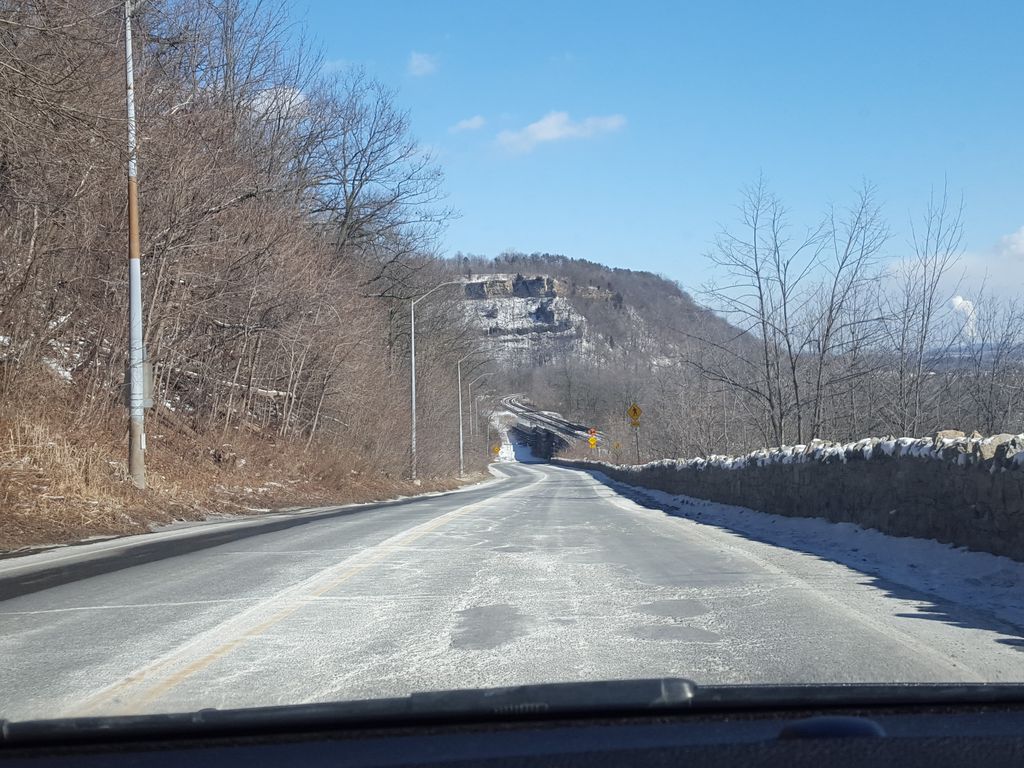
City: hamilton